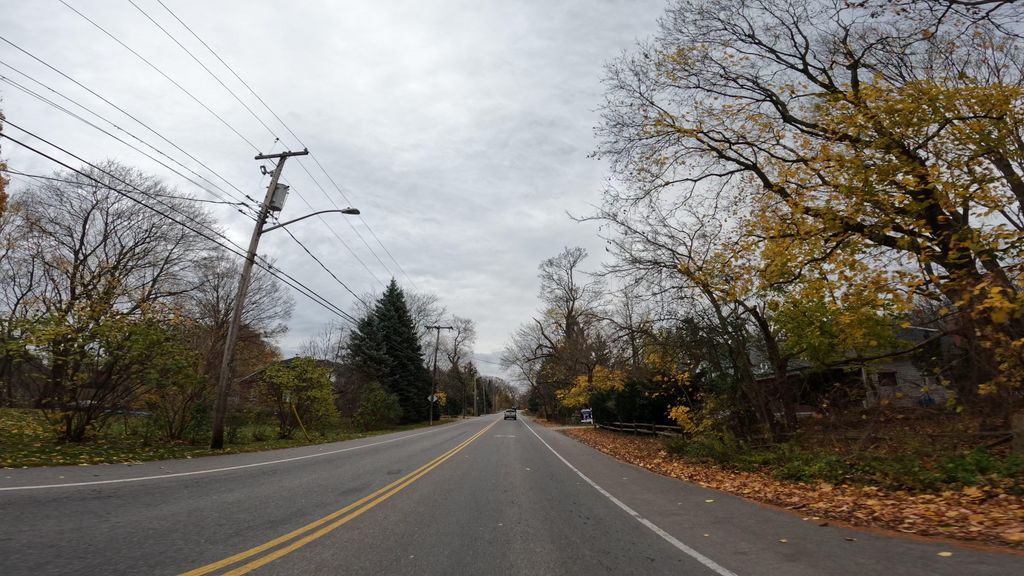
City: hamilton